Question: I'm wondering what method this button calls.

My game always pauses/resumes correctly except for when I use this button, its seems like this button doesn't call the 'onPause()' and 'onResume()' methods of an <URL>.
It works if I exit the game, go to another window(like the one on the picture) and then use this button to resume. But If I just press this button, when ingame, the game pauses but the thread dosnt resume like it does every other time, the game kind of just stands still on screen and flickers a bit.
Hard to explain but I hope I'm being sort of clear, if not, ask!
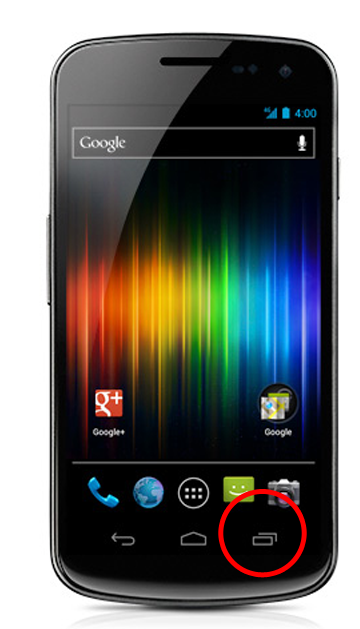
Answer: None of standard <URL> methods is called when "Recent Apps" button pressed. Activity will stay active after list of recent apps popups. Through semi-transparent left part of this list you can even observe application animation is still running, if you running a game with some animation that didn't handle this situation properly. Actually many of games in Google Play didn't handle this situation properly, even good ones, like Angry Birds.
The only Activity method are getting called when user opens "Recent Apps" list (or returns from it) is <URL>' called with 'hasFocus' equals 'false', and same method called with 'hasFocus' equals 'true' when user pressing Back in this list.